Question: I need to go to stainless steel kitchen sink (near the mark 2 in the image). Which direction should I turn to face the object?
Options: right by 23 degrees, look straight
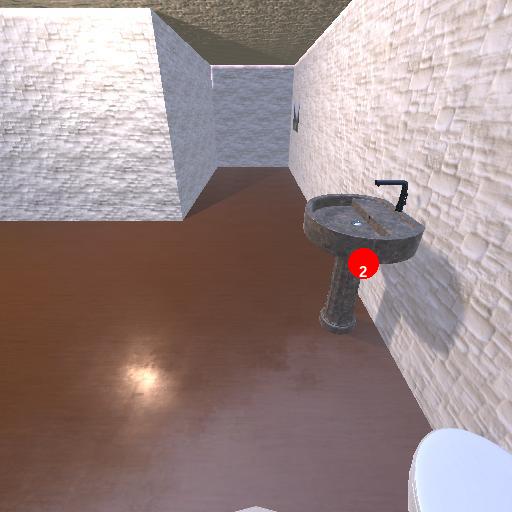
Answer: right by 23 degrees